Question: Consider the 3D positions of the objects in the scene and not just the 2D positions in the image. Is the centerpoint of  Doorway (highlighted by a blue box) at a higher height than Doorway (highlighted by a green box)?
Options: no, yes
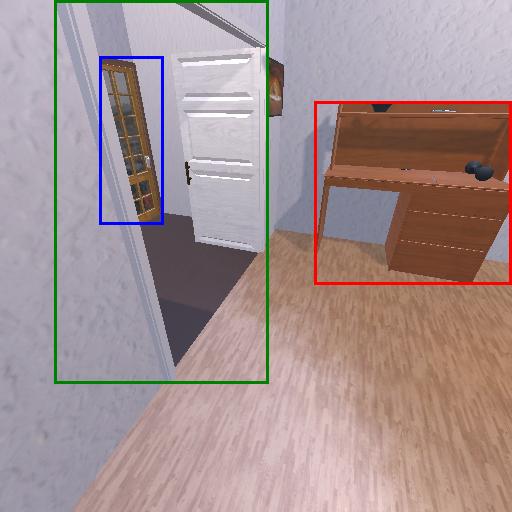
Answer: no